Field crop: tomato
Growth stage: 2
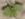
Species: solanum